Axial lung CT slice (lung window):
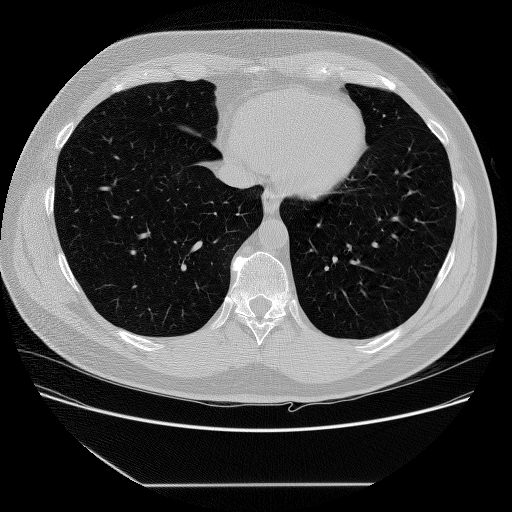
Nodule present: no